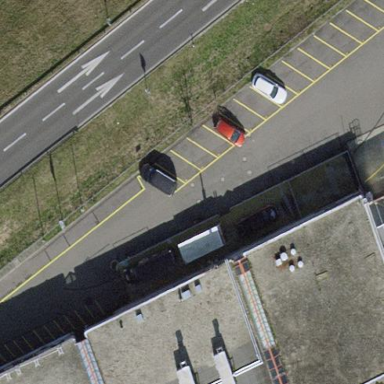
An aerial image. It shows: Parking lane.